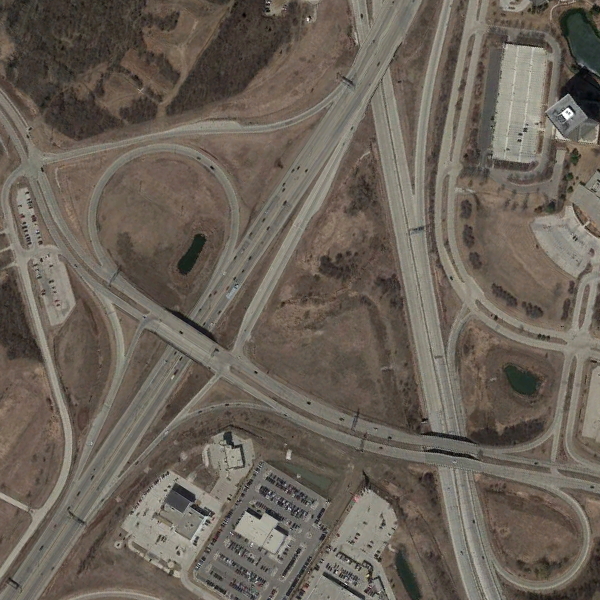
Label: Viaduct